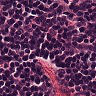
Metastatic tissue present: no